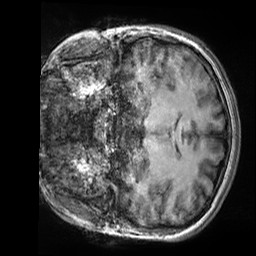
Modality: T1w
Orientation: coronal
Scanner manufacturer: siemens
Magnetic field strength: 3 T
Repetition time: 2.5 s
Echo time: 0.00299 s